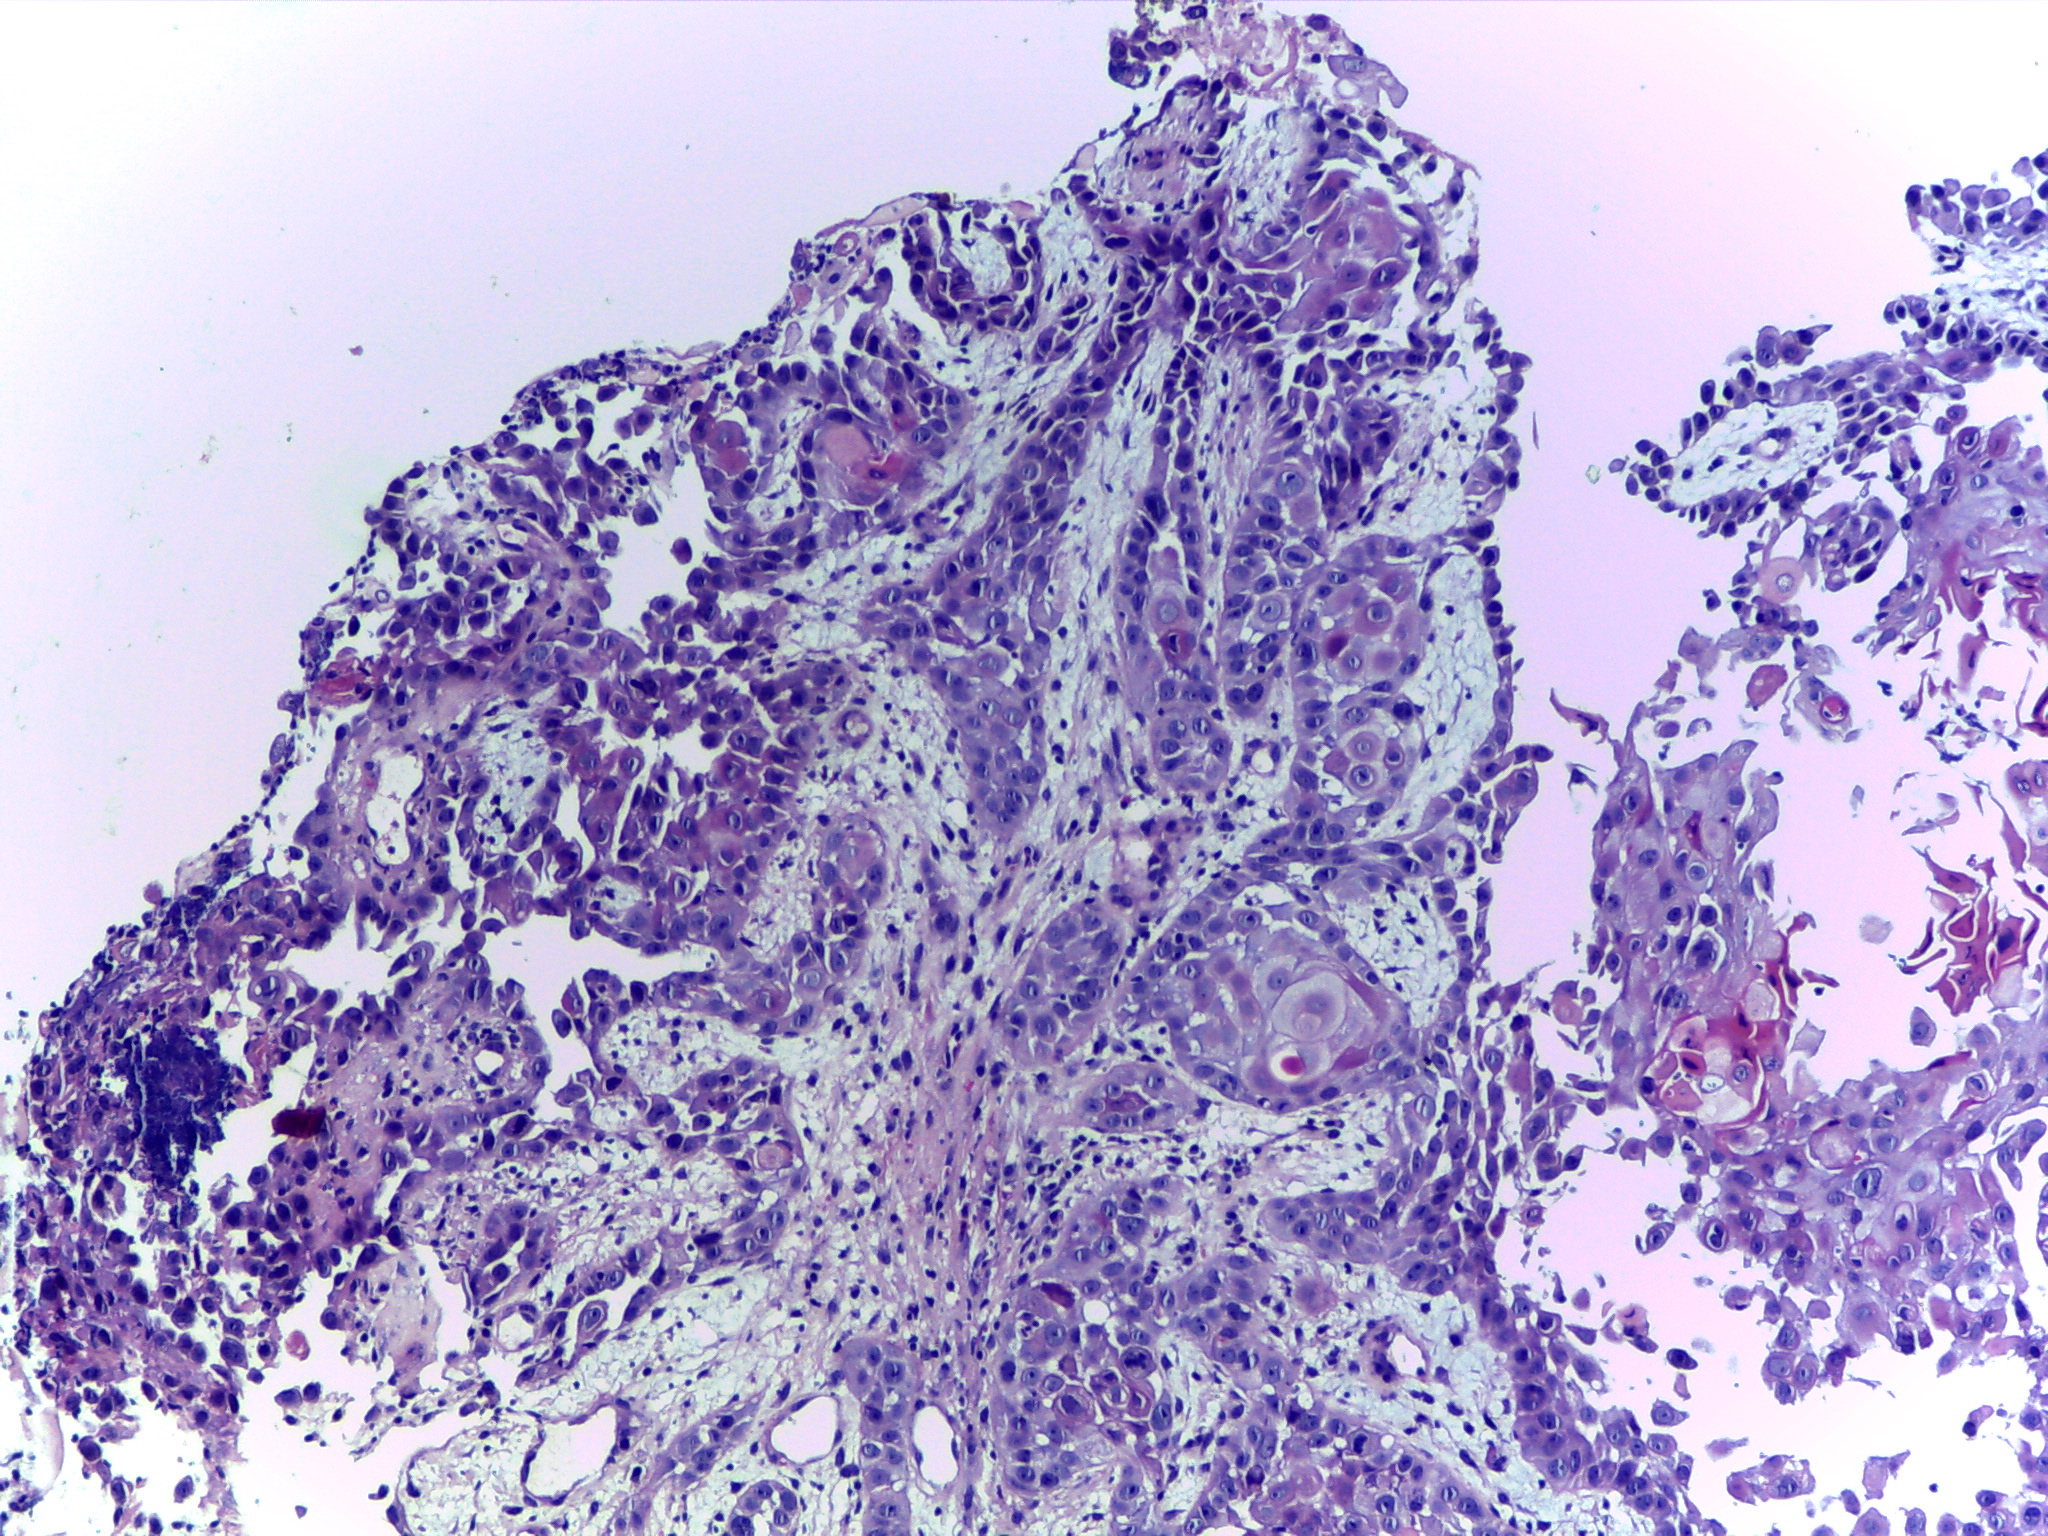
Diagnosis: OSCC